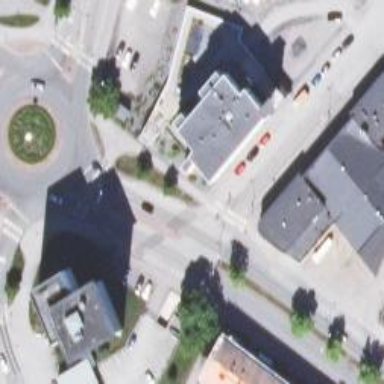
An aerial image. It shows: Image showing building with apartments.